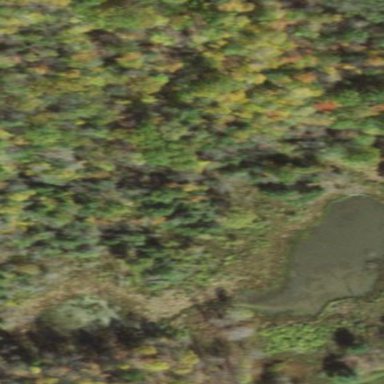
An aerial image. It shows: Peaceful pond surrounded by nature.